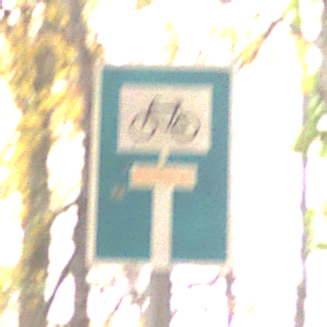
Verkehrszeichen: SackgasseRadverkehrDurchlaessig
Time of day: MorningAfternoon
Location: Outdoor (Nature)
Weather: Overcast
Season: Autumn
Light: Natural